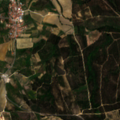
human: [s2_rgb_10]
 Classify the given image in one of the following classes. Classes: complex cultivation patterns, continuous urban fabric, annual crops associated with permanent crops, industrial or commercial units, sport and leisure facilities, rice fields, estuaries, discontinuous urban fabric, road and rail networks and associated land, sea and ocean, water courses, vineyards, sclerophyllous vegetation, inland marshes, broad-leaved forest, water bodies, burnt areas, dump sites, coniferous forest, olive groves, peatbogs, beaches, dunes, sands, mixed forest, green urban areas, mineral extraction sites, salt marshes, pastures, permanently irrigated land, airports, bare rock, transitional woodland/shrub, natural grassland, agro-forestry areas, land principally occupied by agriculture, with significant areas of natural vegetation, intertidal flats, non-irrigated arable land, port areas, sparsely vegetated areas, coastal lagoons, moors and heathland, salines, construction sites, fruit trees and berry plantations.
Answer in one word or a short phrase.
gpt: vineyards, complex cultivation patterns, land principally occupied by agriculture, with significant areas of natural vegetation, broad-leaved forest, transitional woodland/shrub